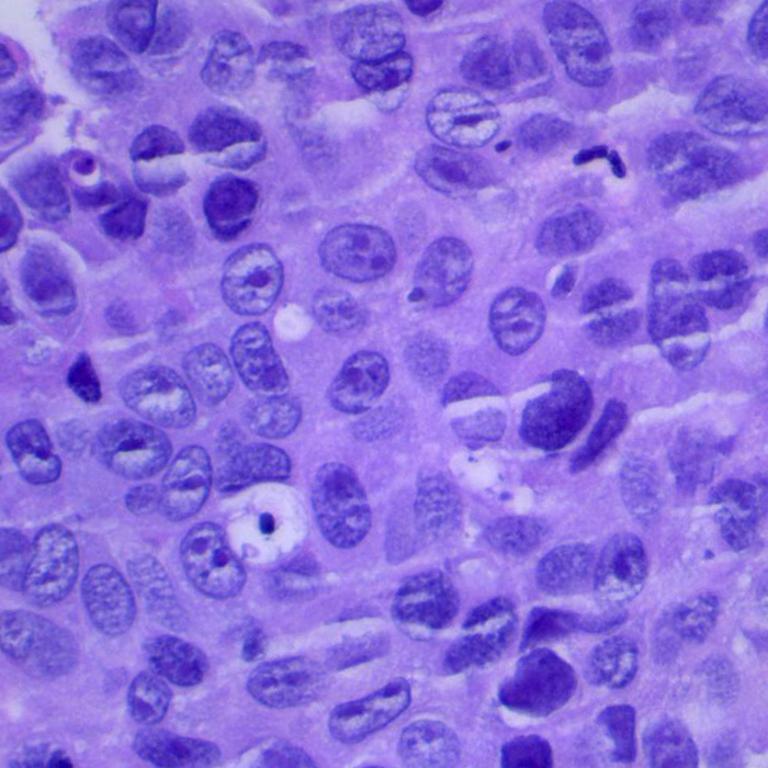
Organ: lung
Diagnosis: squamous carcinomas